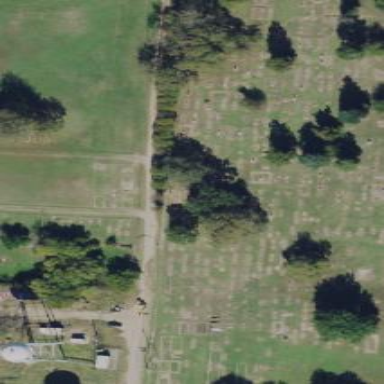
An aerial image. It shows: Cemetery.